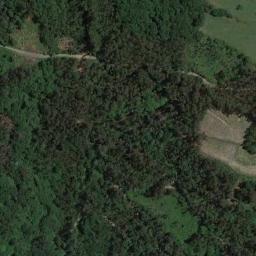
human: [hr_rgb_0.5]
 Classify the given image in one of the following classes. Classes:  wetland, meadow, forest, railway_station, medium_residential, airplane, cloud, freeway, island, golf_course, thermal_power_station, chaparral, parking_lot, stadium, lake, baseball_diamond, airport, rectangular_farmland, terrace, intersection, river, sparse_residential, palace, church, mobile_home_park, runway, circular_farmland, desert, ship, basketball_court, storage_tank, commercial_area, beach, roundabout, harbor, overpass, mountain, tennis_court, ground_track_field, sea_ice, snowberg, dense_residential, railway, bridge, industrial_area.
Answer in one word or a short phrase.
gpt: forest